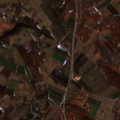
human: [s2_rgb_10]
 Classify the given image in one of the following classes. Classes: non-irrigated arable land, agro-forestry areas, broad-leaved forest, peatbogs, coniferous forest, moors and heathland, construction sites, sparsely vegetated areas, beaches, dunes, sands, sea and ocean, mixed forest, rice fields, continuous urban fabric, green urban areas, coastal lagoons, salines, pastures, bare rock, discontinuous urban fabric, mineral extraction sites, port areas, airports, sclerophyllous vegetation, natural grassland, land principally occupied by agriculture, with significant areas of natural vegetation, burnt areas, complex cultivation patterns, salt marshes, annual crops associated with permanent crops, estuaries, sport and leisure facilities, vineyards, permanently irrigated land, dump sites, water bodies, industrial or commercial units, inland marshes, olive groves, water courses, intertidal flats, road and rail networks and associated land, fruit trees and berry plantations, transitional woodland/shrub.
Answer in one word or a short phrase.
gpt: complex cultivation patterns, land principally occupied by agriculture, with significant areas of natural vegetation, broad-leaved forest